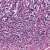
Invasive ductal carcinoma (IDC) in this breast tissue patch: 1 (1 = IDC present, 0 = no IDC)